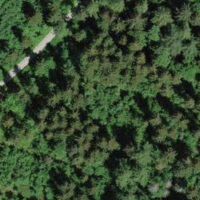
EUNIS habitat code: 43
Species observed at this site:
Ajuga reptans
Urtica dioica
Acer pseudoplatanus
Impatiens parviflora